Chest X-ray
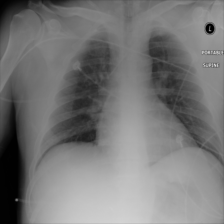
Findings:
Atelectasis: negative
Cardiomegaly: negative
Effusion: negative
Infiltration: negative
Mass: negative
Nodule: negative
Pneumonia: negative
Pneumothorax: negative
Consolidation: negative
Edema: negative
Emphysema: negative
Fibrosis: negative
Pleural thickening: negative
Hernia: negative